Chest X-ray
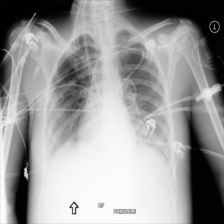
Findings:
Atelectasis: negative
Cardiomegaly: negative
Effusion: negative
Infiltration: negative
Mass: negative
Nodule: negative
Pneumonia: negative
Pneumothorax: negative
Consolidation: negative
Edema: negative
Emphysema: negative
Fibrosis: negative
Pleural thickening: negative
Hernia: negative